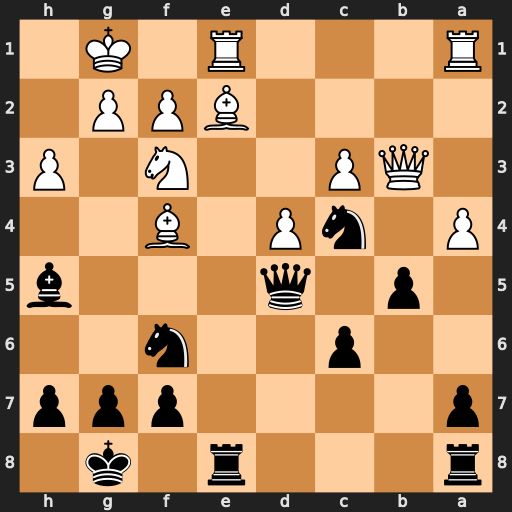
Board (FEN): r3r1k1/p4ppp/2p2n2/1p1q3b/P1nP1B2/1QP2N1P/4BPP1/R3R1K1
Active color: b
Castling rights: -
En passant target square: -
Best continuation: Rxe2 Rxe2 Bxf3